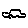
Label: car